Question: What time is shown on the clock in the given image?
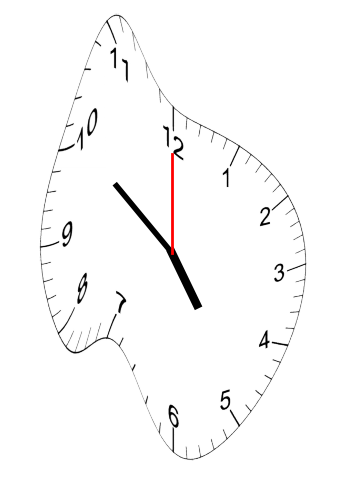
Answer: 04:51:00